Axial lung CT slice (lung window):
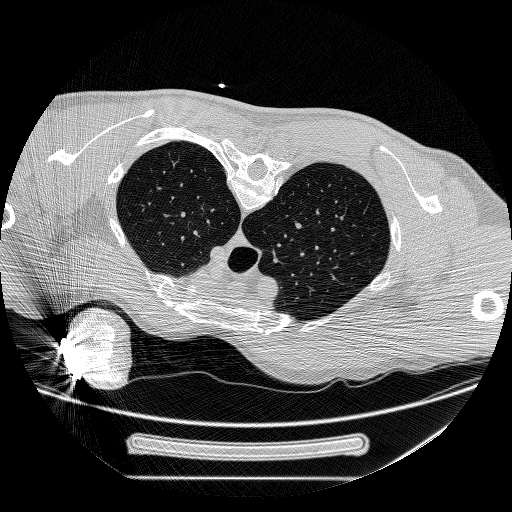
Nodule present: no